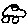
Label: car